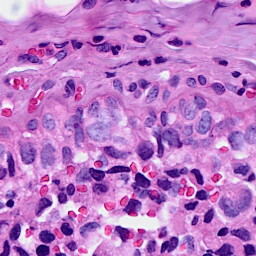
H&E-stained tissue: Breast